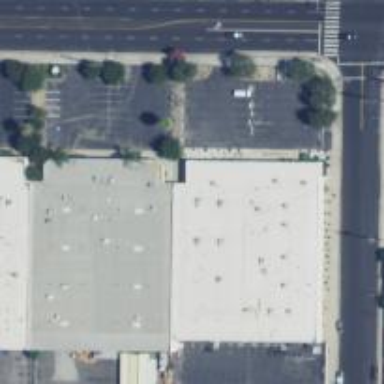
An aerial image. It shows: Industrial building.